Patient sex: F
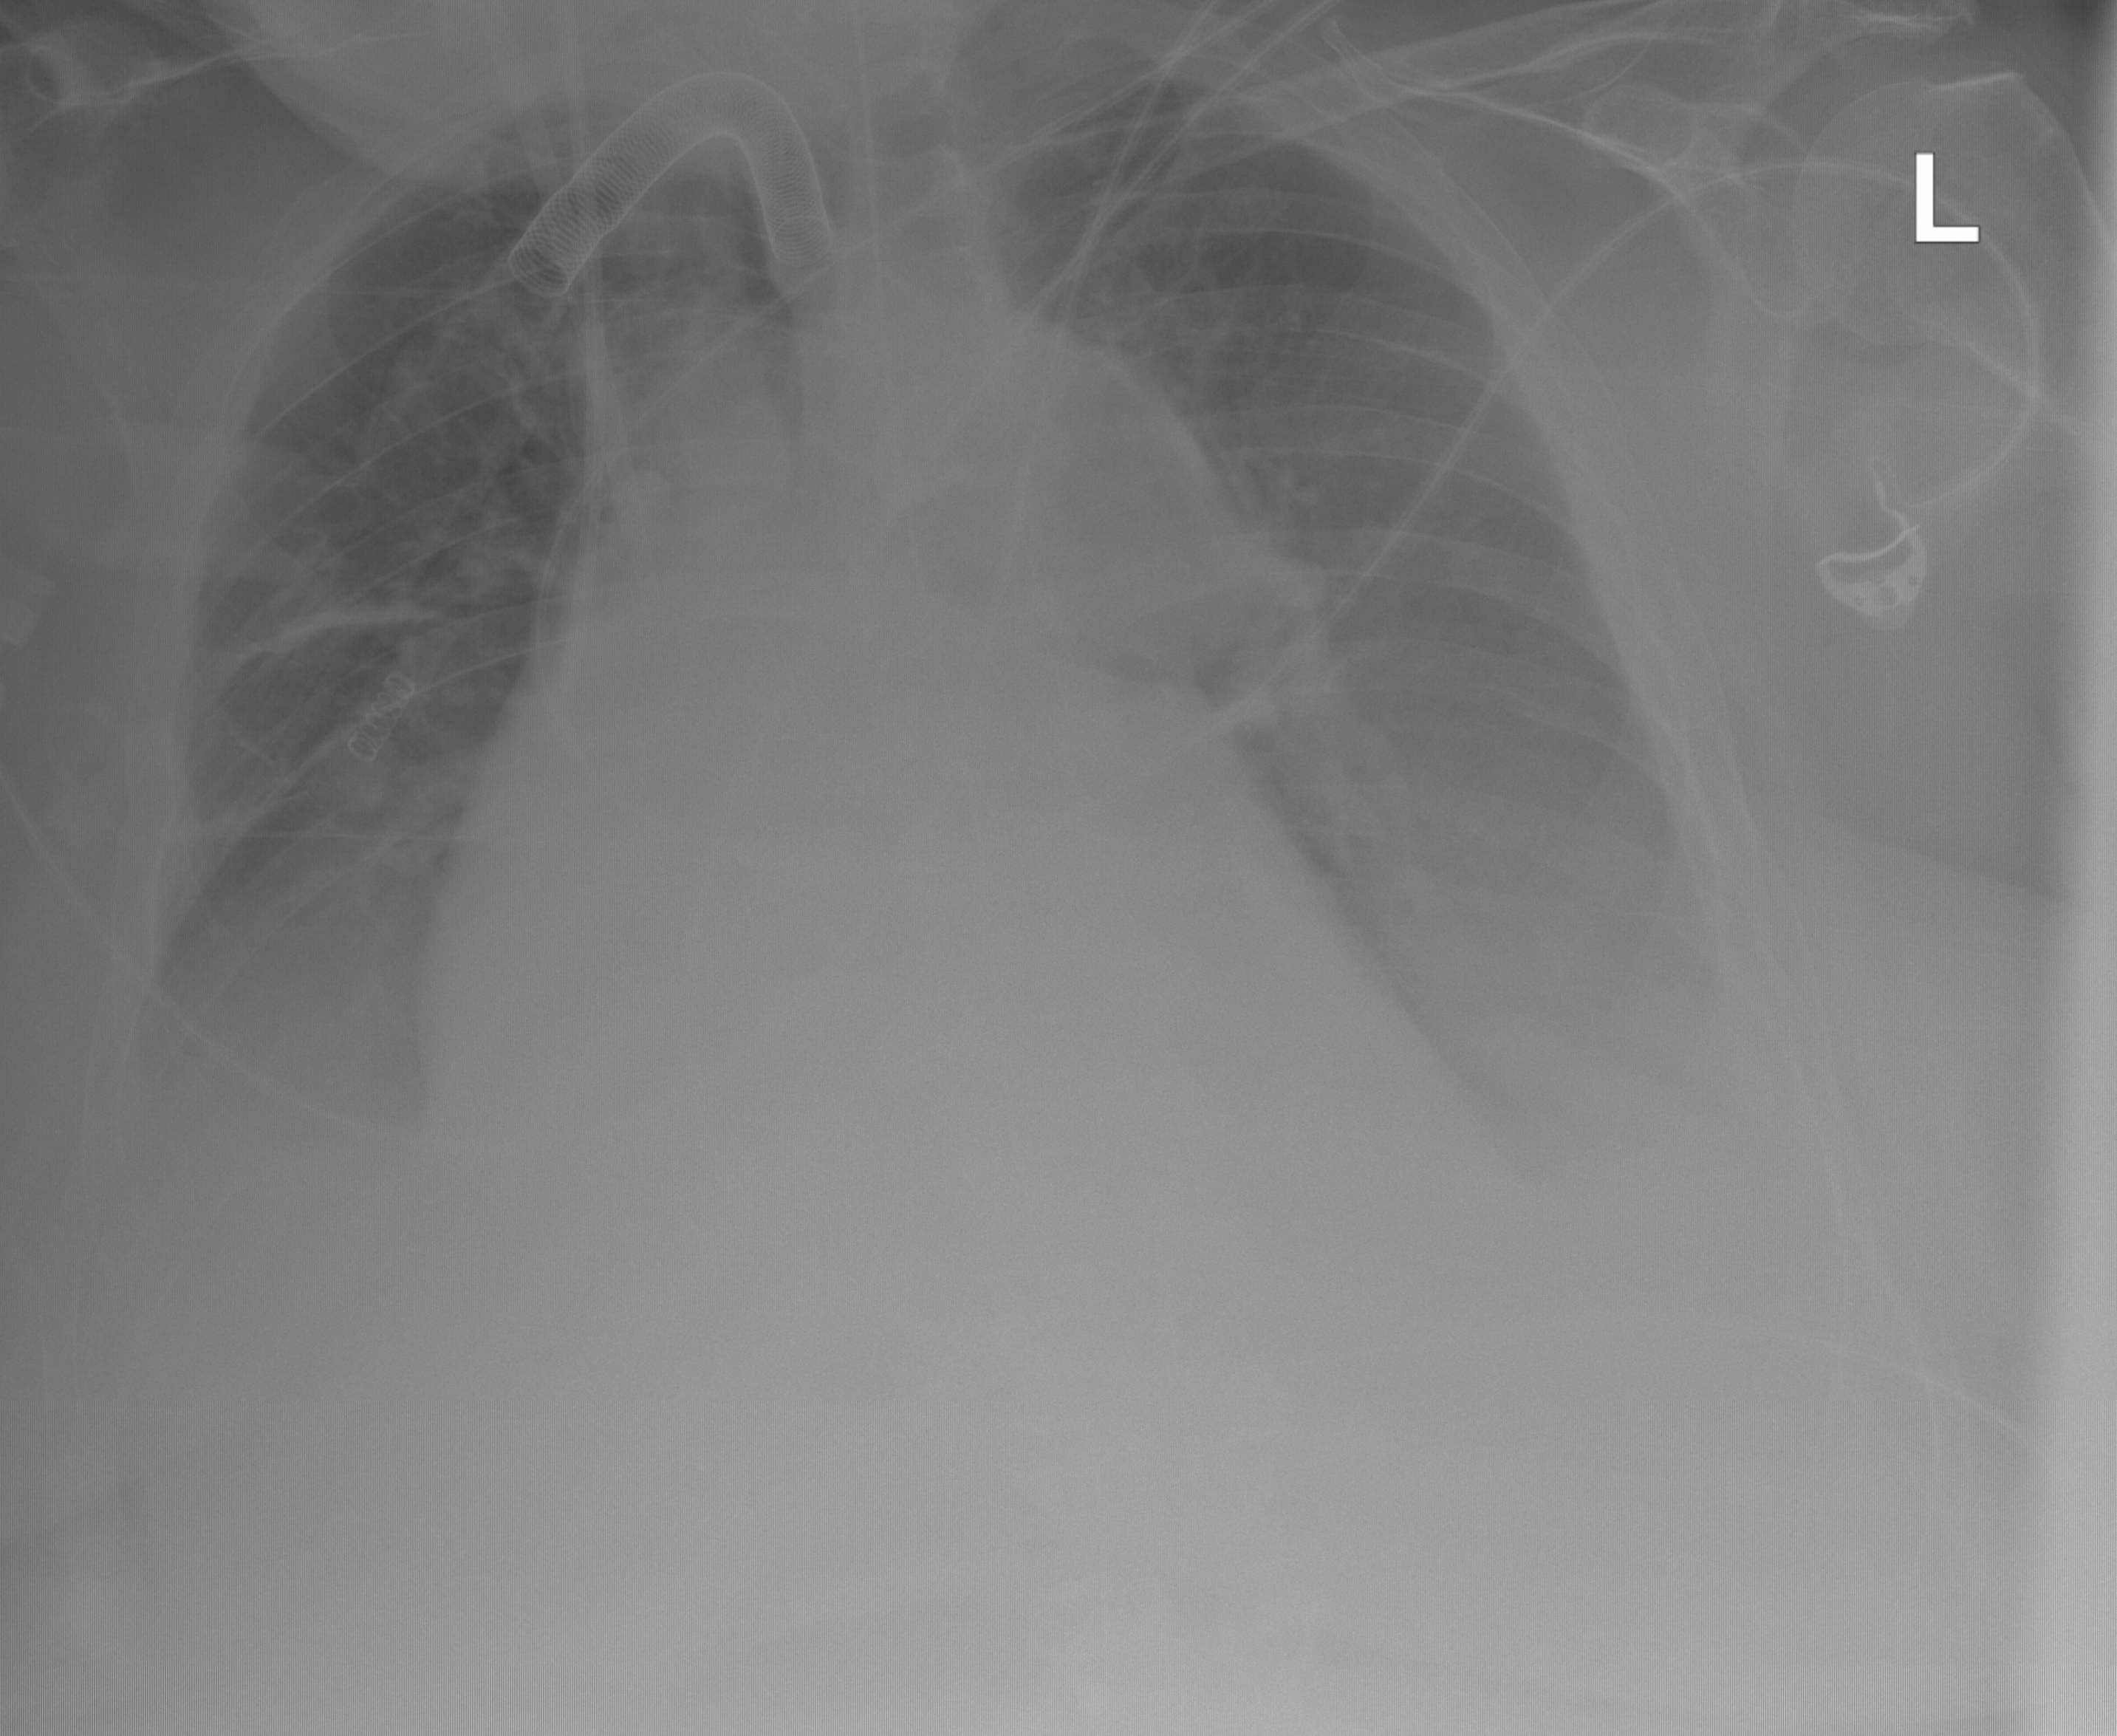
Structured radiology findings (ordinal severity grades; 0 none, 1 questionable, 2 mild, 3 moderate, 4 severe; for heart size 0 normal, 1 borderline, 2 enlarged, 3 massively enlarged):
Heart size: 2
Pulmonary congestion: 0
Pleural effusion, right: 2
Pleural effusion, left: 2
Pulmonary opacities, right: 0
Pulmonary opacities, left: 2
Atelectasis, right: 2
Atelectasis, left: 1